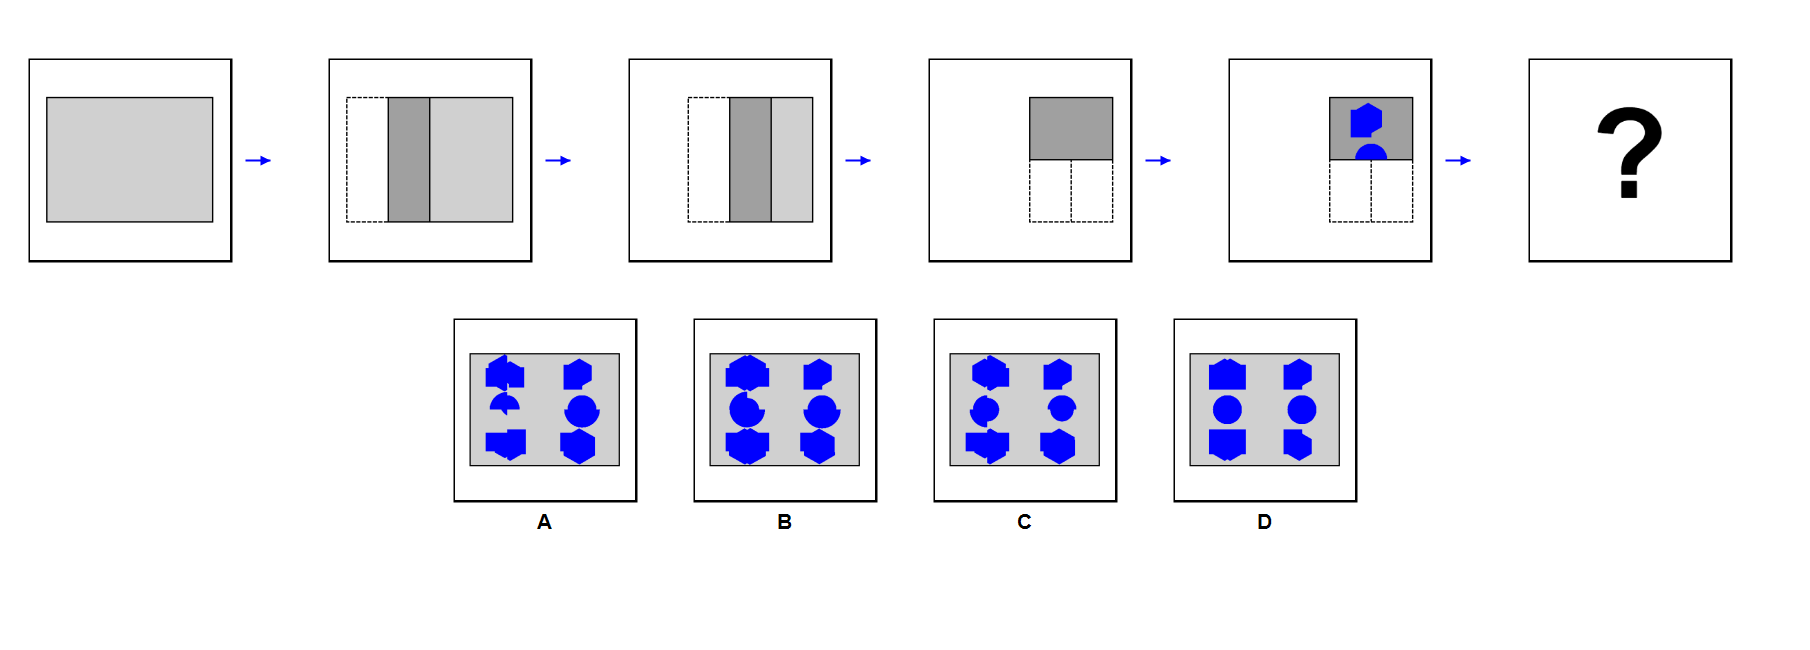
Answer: D